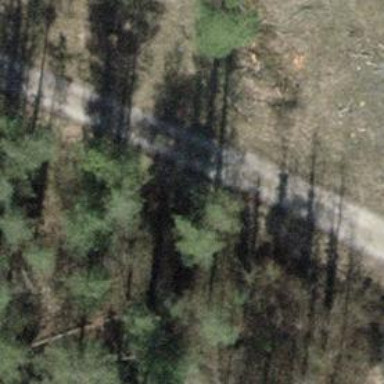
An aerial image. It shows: Compacted track road with grade3 tracktype.